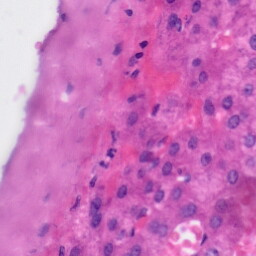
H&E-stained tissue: Liver